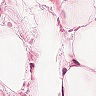
Metastatic tissue present: no